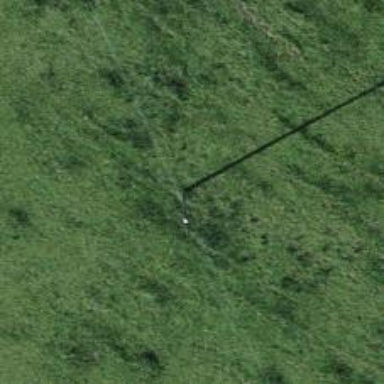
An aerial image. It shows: Minor power line.